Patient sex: M
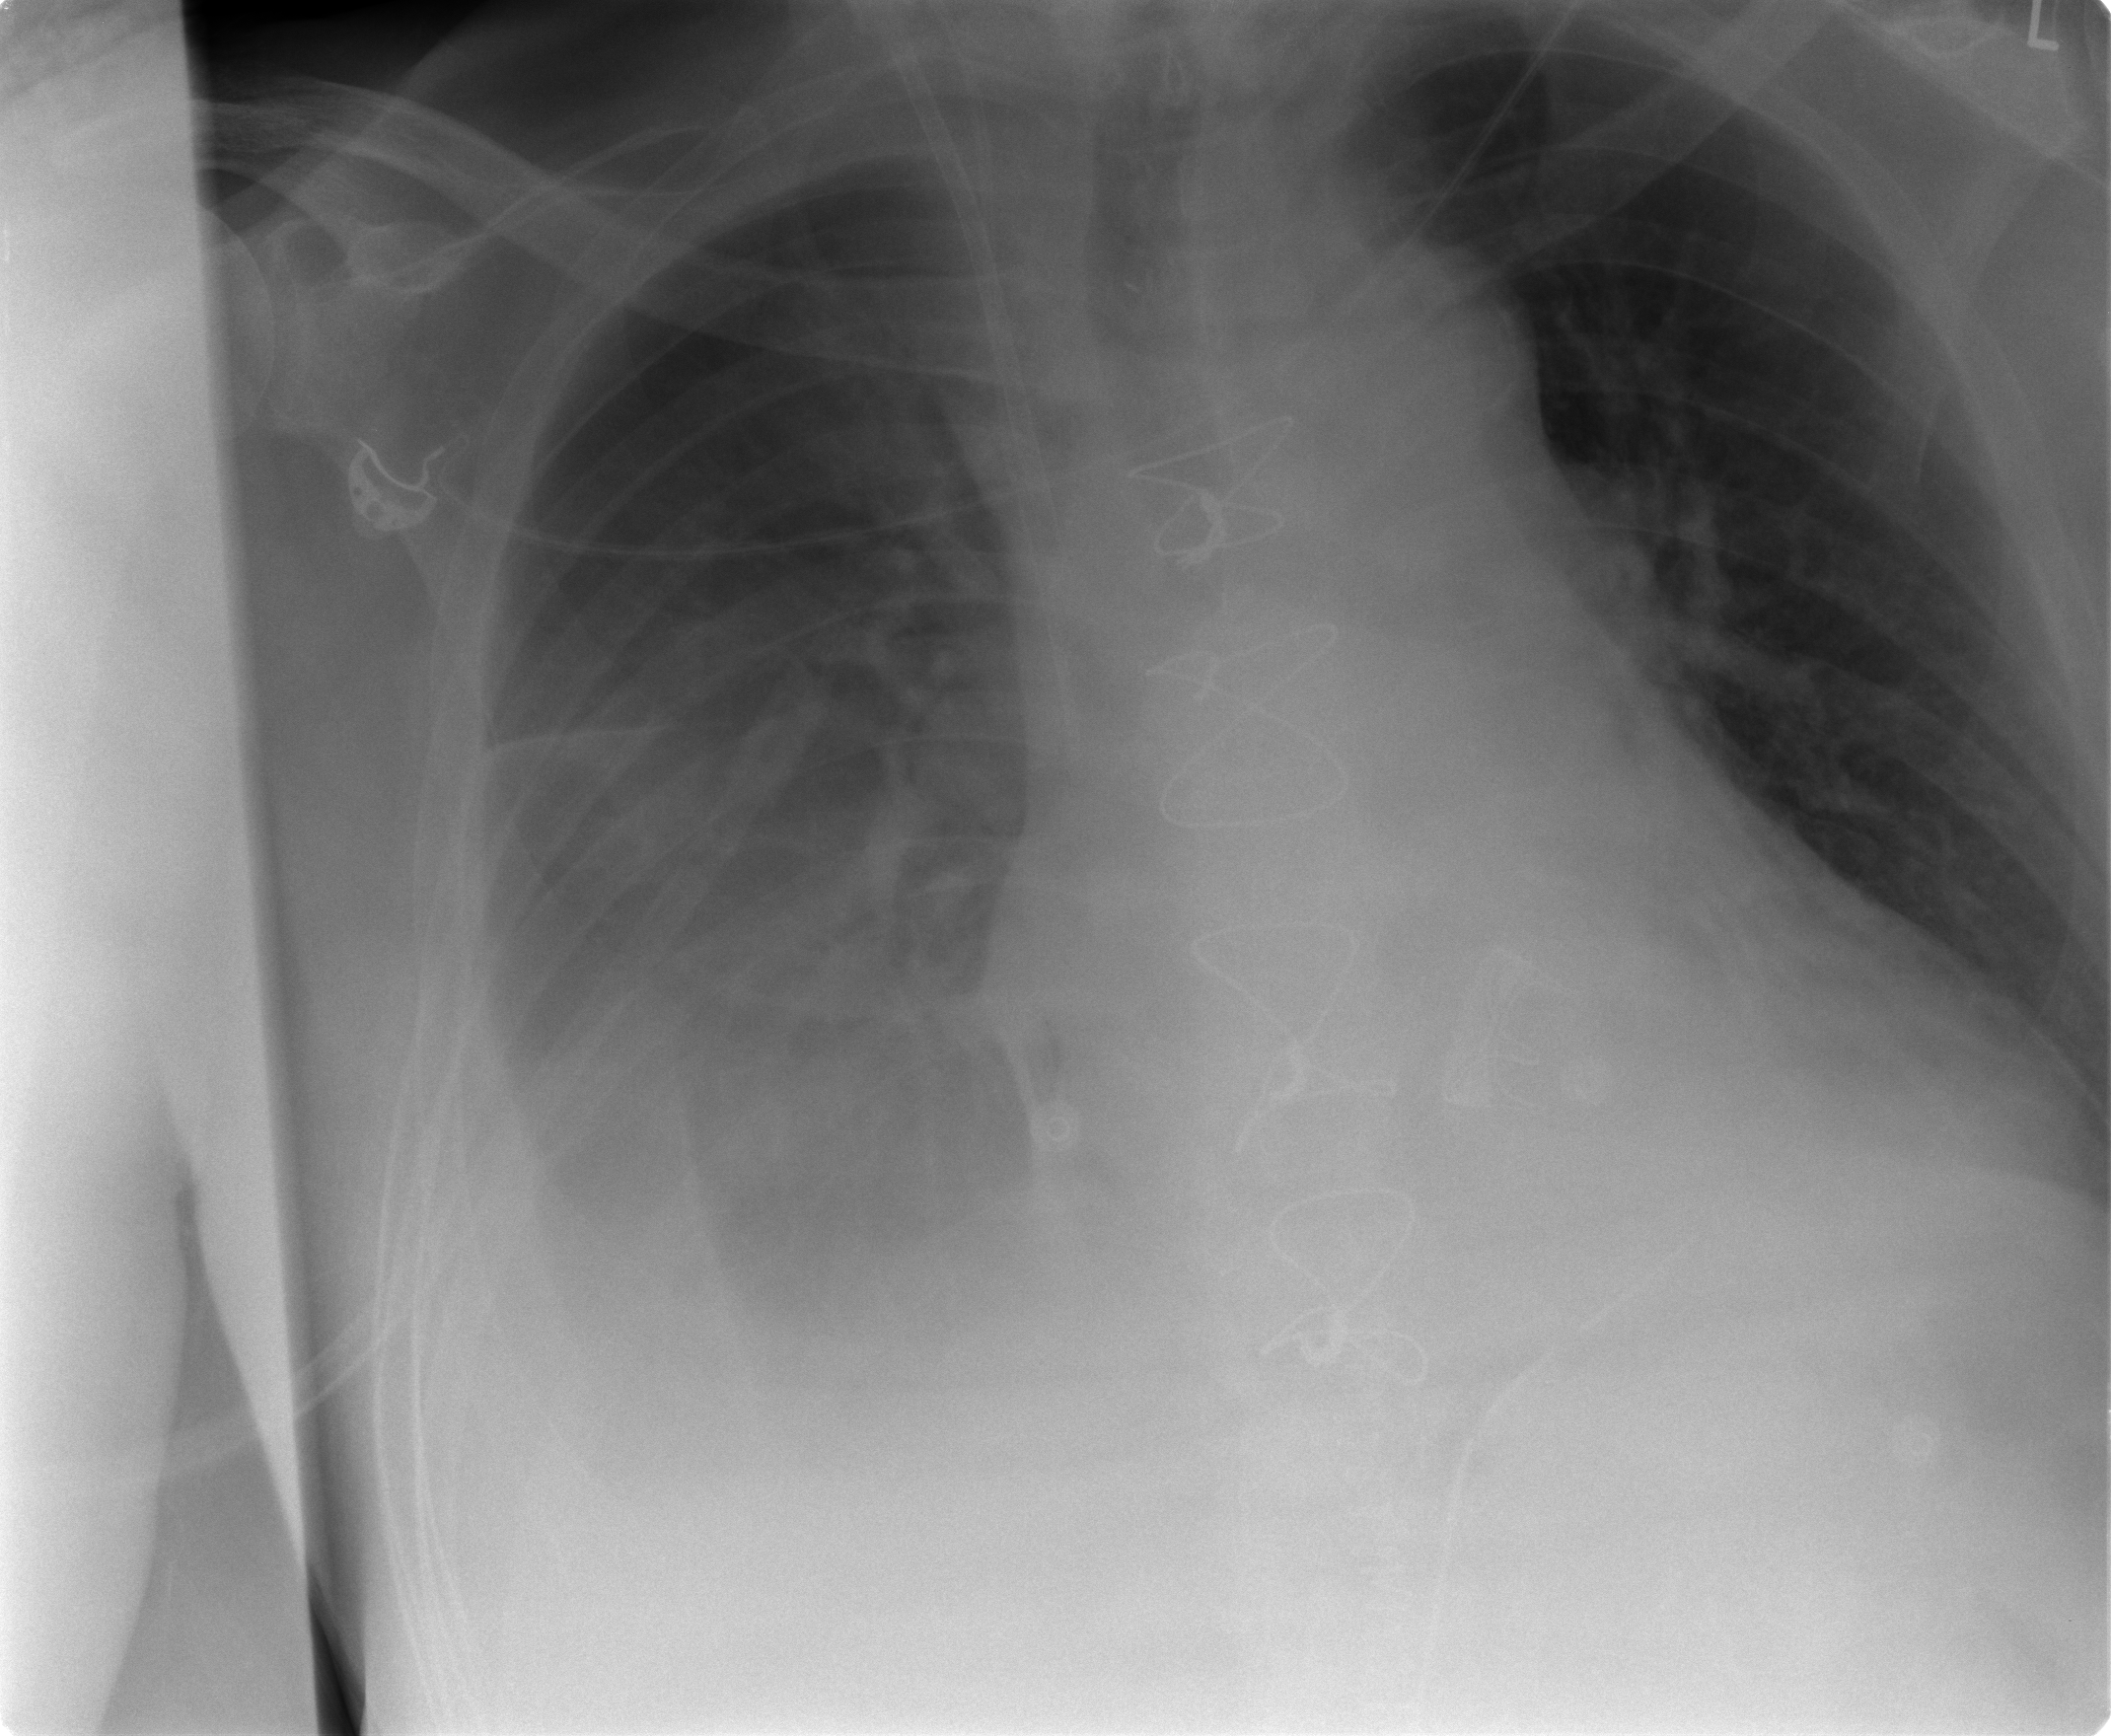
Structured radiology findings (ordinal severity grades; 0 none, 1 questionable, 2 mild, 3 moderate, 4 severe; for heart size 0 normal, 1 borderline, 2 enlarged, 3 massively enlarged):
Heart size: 2
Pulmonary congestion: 2
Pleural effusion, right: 3
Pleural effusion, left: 0
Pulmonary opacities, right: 0
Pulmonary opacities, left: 0
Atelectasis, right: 2
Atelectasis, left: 0